Question: Is this possible in OpenCV or other image processing library?

It should find 3 Shape1 and 2 Shape2. (Meaning it has to process scaling and rotation) And give a position.
I am kind of new to opencv and do not know which algorithm or functions to use to do this. Any help would be very appreciated especially any code. Would the 2 unconnected parts in Shape1 cause problems in detection?
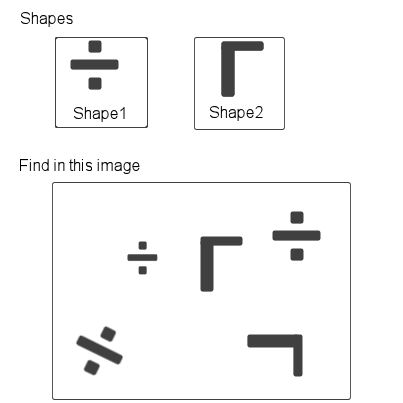
Answer: You could try the algorithm.
OpenCV has a CPP example in 'opencv/samples/cpp/chamfer.cpp'.
Below is an older version I found via google:
<URL>